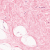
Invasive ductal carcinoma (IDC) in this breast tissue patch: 0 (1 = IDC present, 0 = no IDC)